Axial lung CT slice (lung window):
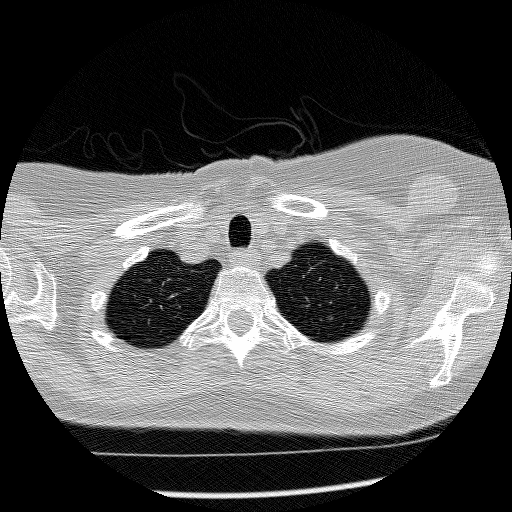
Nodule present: no